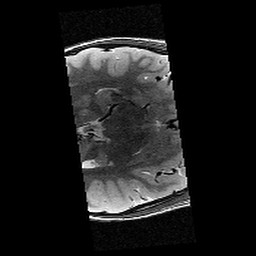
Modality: T2w
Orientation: axial
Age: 12
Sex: male
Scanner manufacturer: siemens
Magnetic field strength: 3 T
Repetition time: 9.23 s
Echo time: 0.067 s